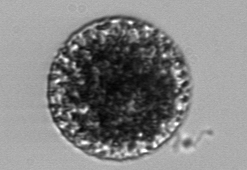
Label: Vicicitus_globosus